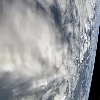
Label: cloud